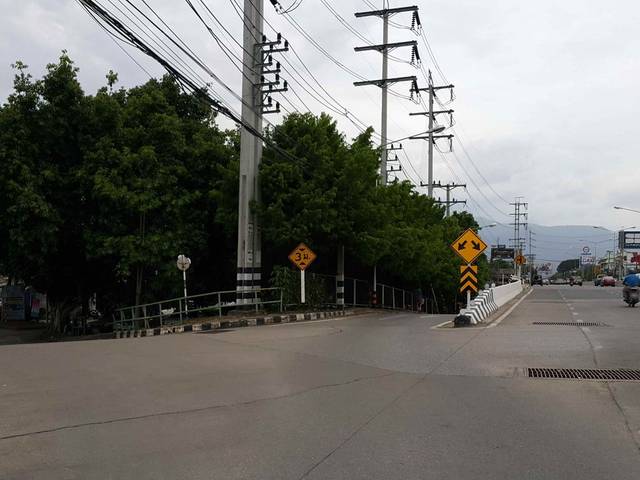
Region: Thailand
Coordinates: 18.759, 98.998